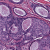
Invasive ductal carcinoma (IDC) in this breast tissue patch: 1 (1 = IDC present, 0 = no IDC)